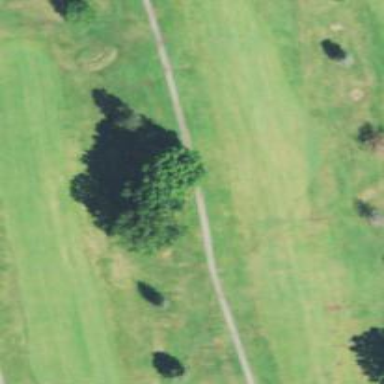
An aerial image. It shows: Path designated for golf carts.